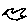
Label: bird